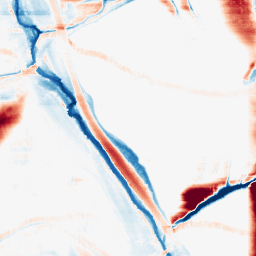
Category: morphological
Decomposition family: morphological_rect
Decomposition parameters: operation: average
width: 50
height: 10
Upsampling method: quintic
Upsampling parameters: scale: 2
Upsampling scale: 2